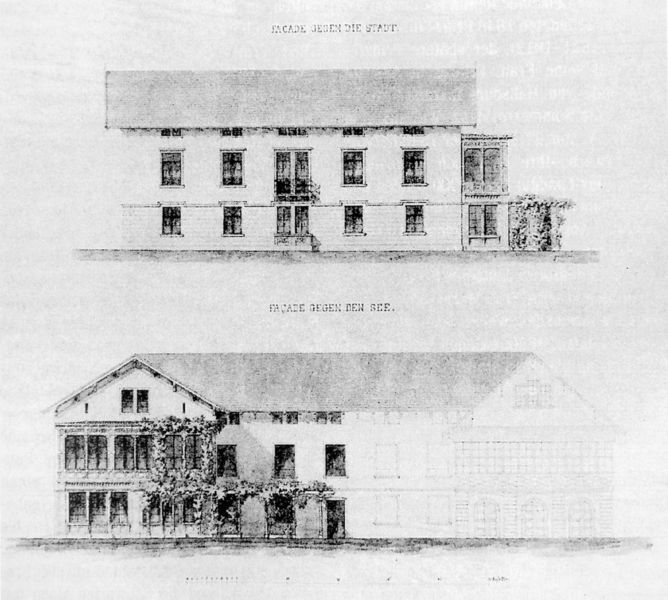
Titel: Villa Amsee, Ladestraße, Lindau, Süd- und Ostfassade
Künstler: Johann Christoph Kunkler
Institution: Privatbesitz
Schlagwörter: baum, schatten, weiß, bäume, see, stadt, fenster, glas, grau, licht, schwarz, skizze, säulen, terasse, tür, zeichnung, dach, gebäude, haus, alt, architektur, häuser, büsche, sonne, boden, blatt, pflanzen, front, vorbau, ranken, balkon, terrasse, schrift, papier, ansicht, fassade, fassaden, türen, zwei, dächer, giebel, sprossenfenster, gelände, grafik, graphik, hof, wein, jugendstil, symmetrie, seitenansicht, geländer, anbau, aufsicht, foto, erker, loggia, veranda, wohnhaus, dreistöckig, linie, groß, druck, schnitt, schwarzweiss, stich, seite, text, beschriftung, überschrift, bleistift, entwurf, unvollendet, bleistiftzeichnung, reihung, fensterreihen, villa, sims, gesims, bewachsen, efeu, blattwerk, vorderansicht, plan, bepflanzung, stockwerke, spalier, laube, riemerschmidt, wintergarten, bezeichnung, geschoss, gibel, zwei stockwerke, bewuchs, aufriss, architekturzeichnung, bauplan, architekt, satteldach, zweigeschossig, handzeichnung, fensterreichen, vorderfront, fasade, seitenriss, projekt, ansichten, doppelfenster, doppelhaushälfte, reihenhaus, kletterpflanzen, mehrfamilienhaus, seitenfassade, fassadenaufriss, darstellungseitenansicht, gielbel, handzeinung, nutzgebäude, seefassade, spalierbaum, tüt, fplanzen, verblasst, line, hausansicht, stadtseite, 19. jahrhundert, haus zeichnung, verblassen, seeseite, aussenaufriss, undarchitektur, dachgibel, fassade gegen stadt, fassade gegen die see